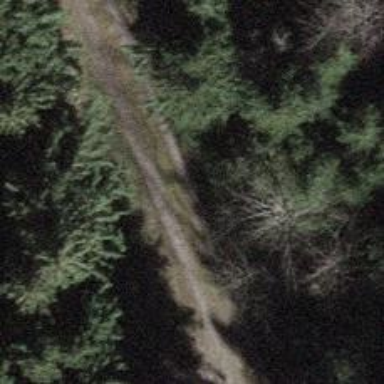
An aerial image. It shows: Track road with grade3 tracktype.